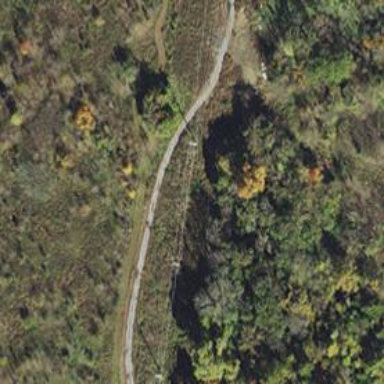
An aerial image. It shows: Path with excellent visibility for trail.